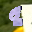
Label: 8